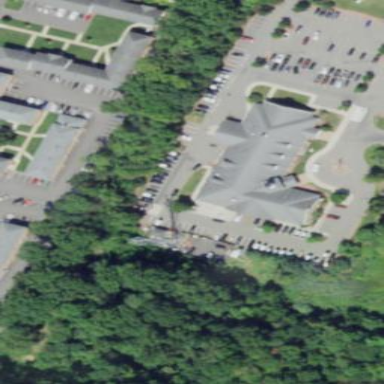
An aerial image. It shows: Courthouse building.